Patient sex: M
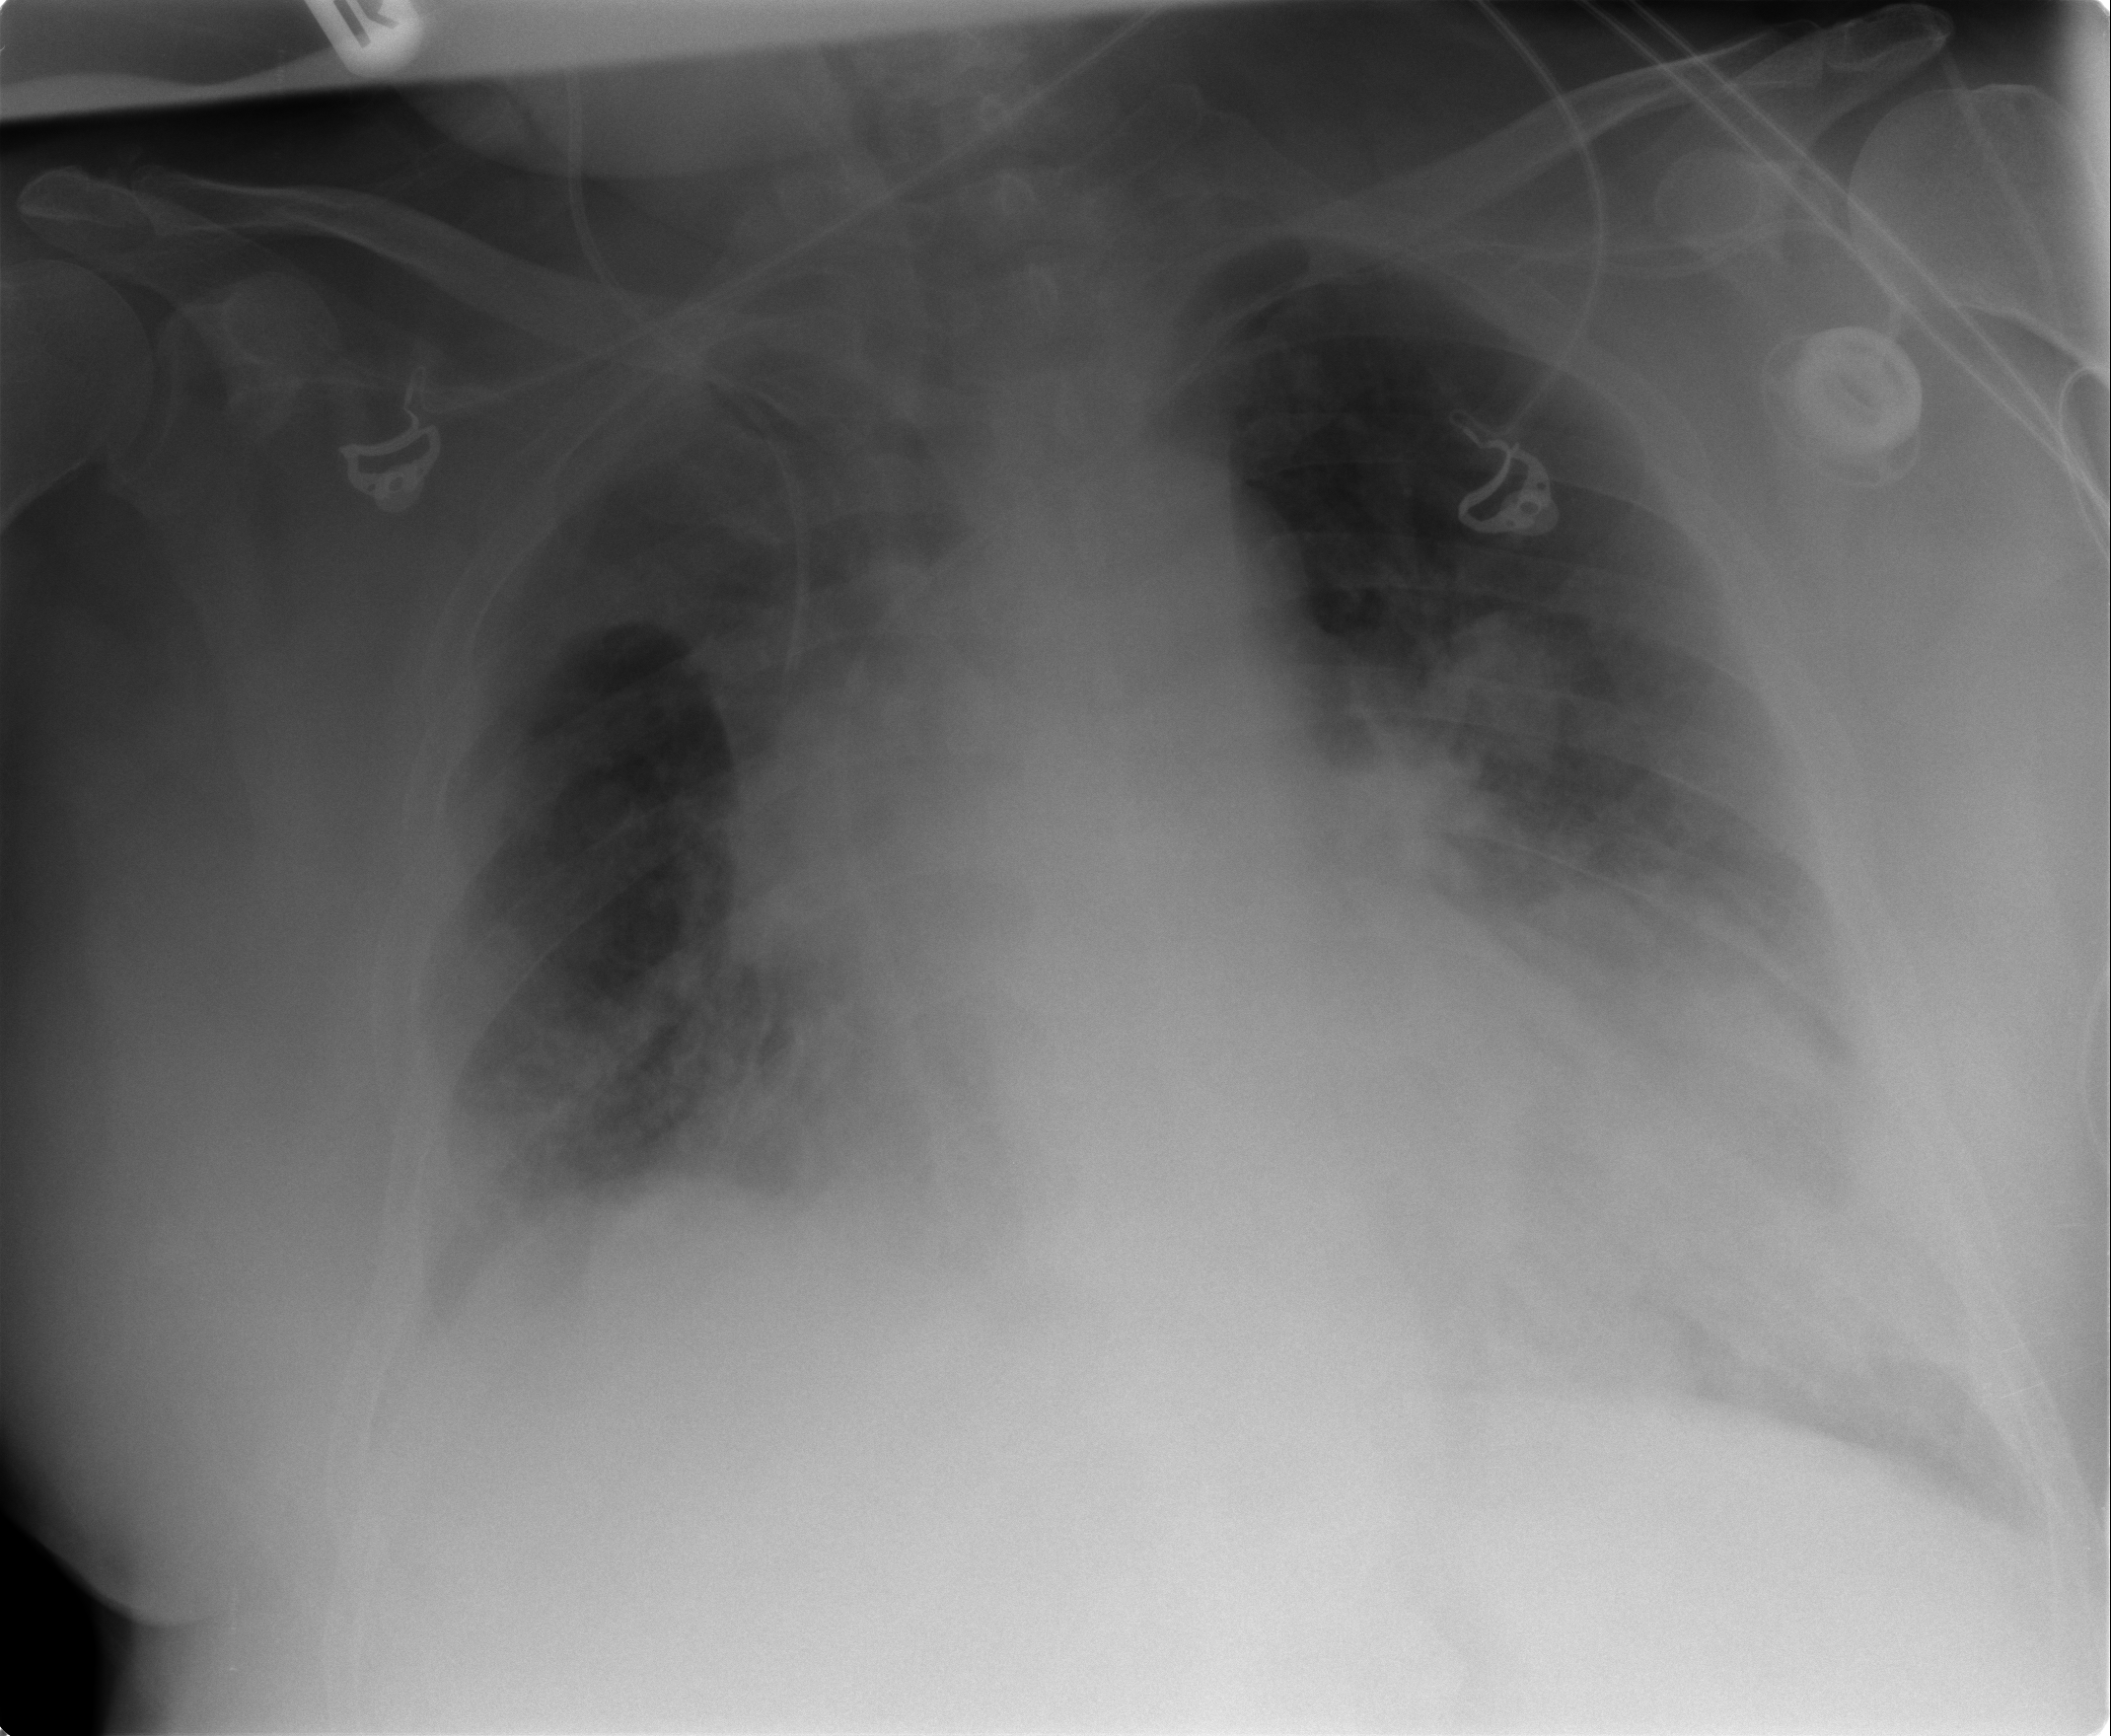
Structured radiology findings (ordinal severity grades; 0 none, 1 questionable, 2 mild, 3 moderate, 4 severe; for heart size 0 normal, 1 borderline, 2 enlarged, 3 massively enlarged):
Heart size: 2
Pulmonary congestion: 3
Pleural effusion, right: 2
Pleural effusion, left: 2
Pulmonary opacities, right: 2
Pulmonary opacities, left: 3
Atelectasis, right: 3
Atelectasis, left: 3